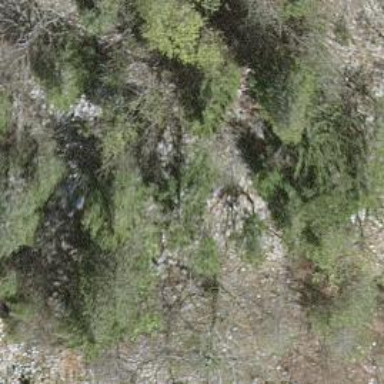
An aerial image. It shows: Natural cliff.